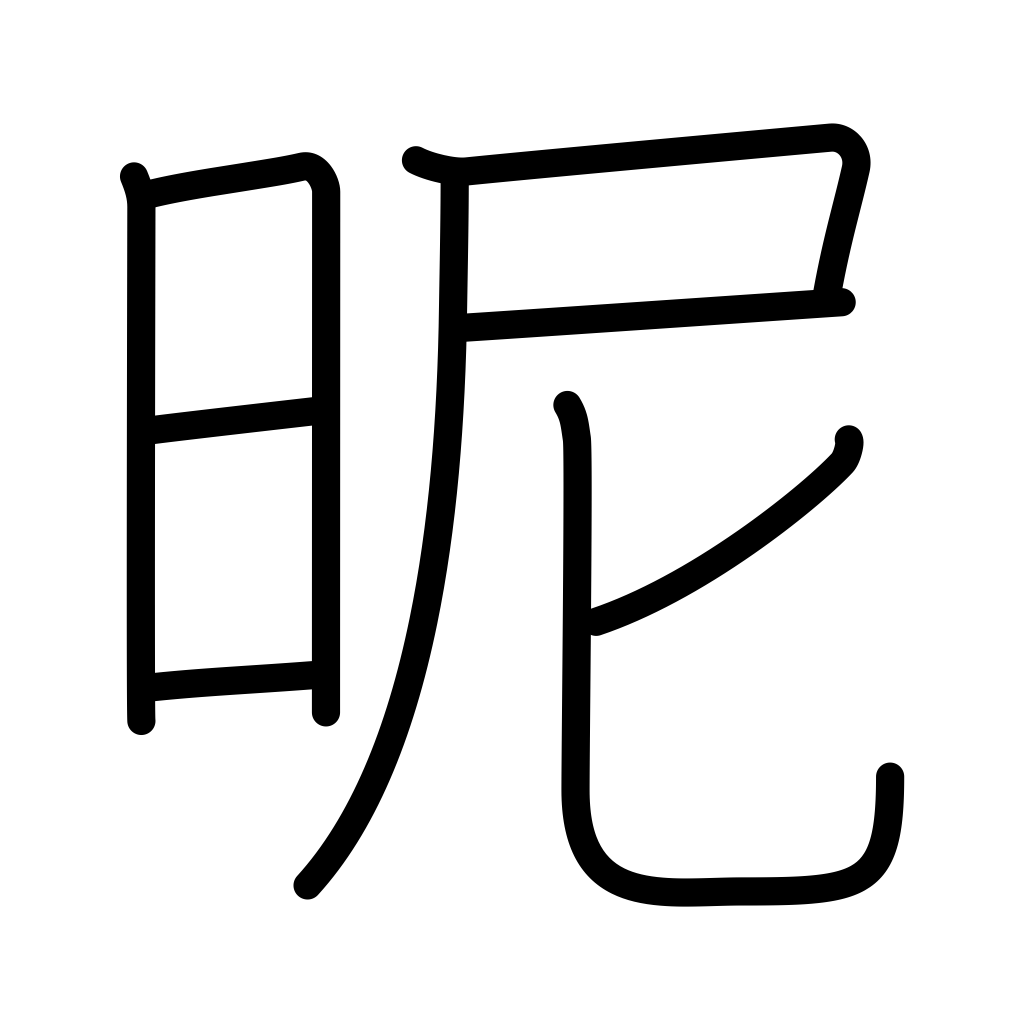
Meaning: reconcile, become intimate